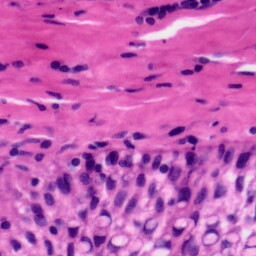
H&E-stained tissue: Tonsil